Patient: sex M, age 62
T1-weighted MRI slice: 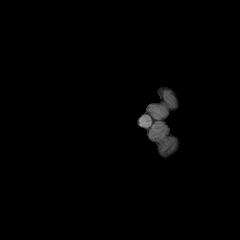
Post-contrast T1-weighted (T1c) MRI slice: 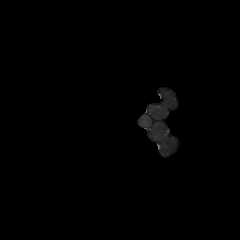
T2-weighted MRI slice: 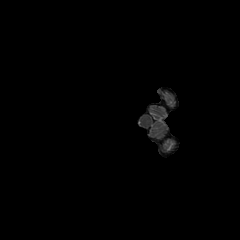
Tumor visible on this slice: no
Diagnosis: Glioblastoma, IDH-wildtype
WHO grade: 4